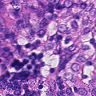
Metastatic tissue present: yes